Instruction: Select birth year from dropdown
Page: traveler
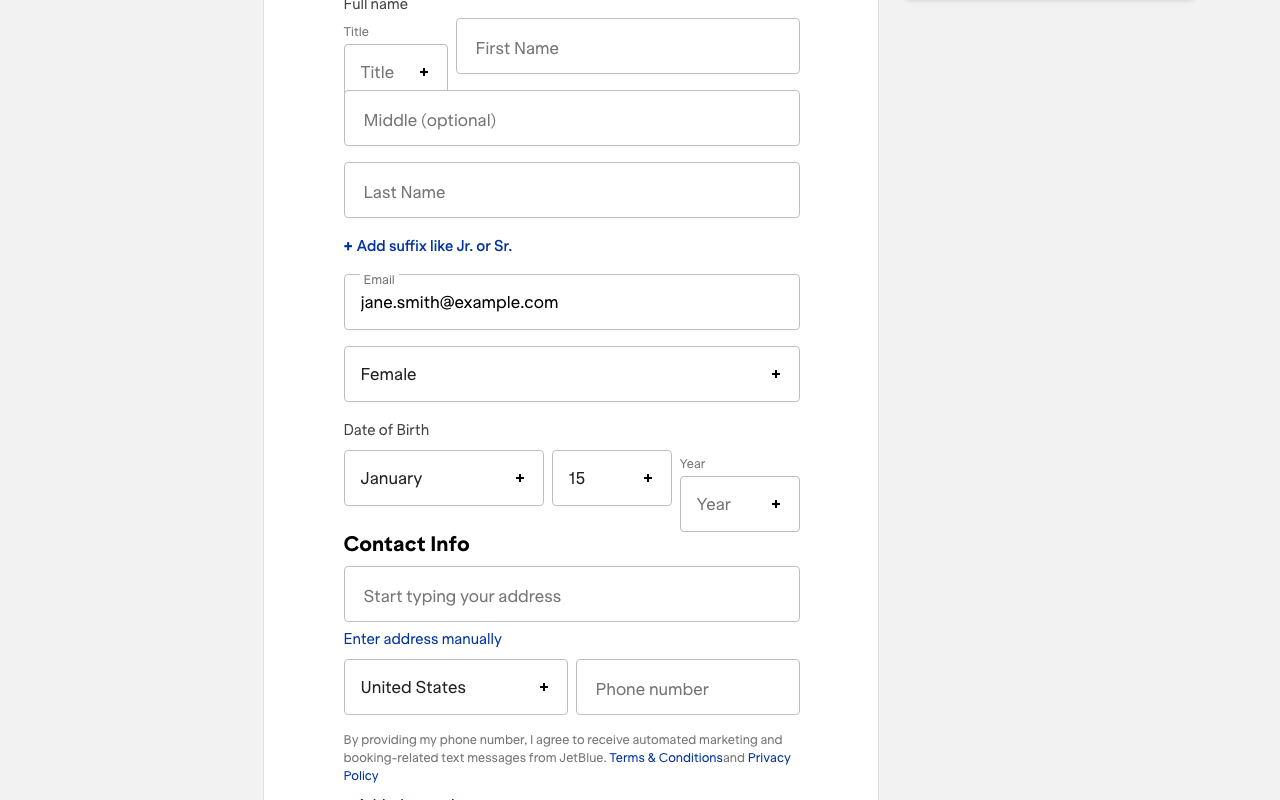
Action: click